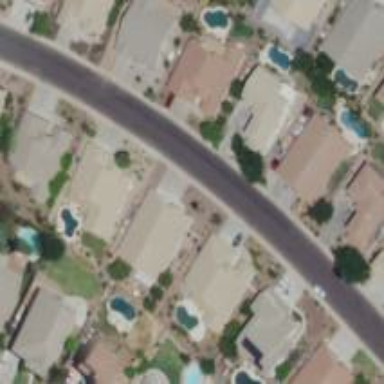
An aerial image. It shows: Asphalt road in residential area.